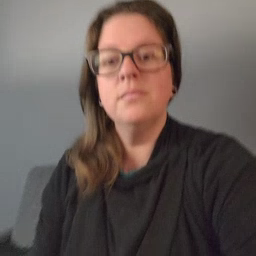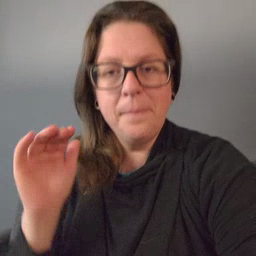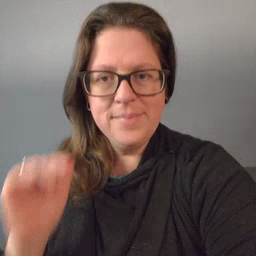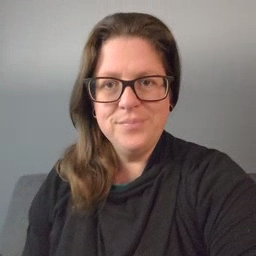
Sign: bye